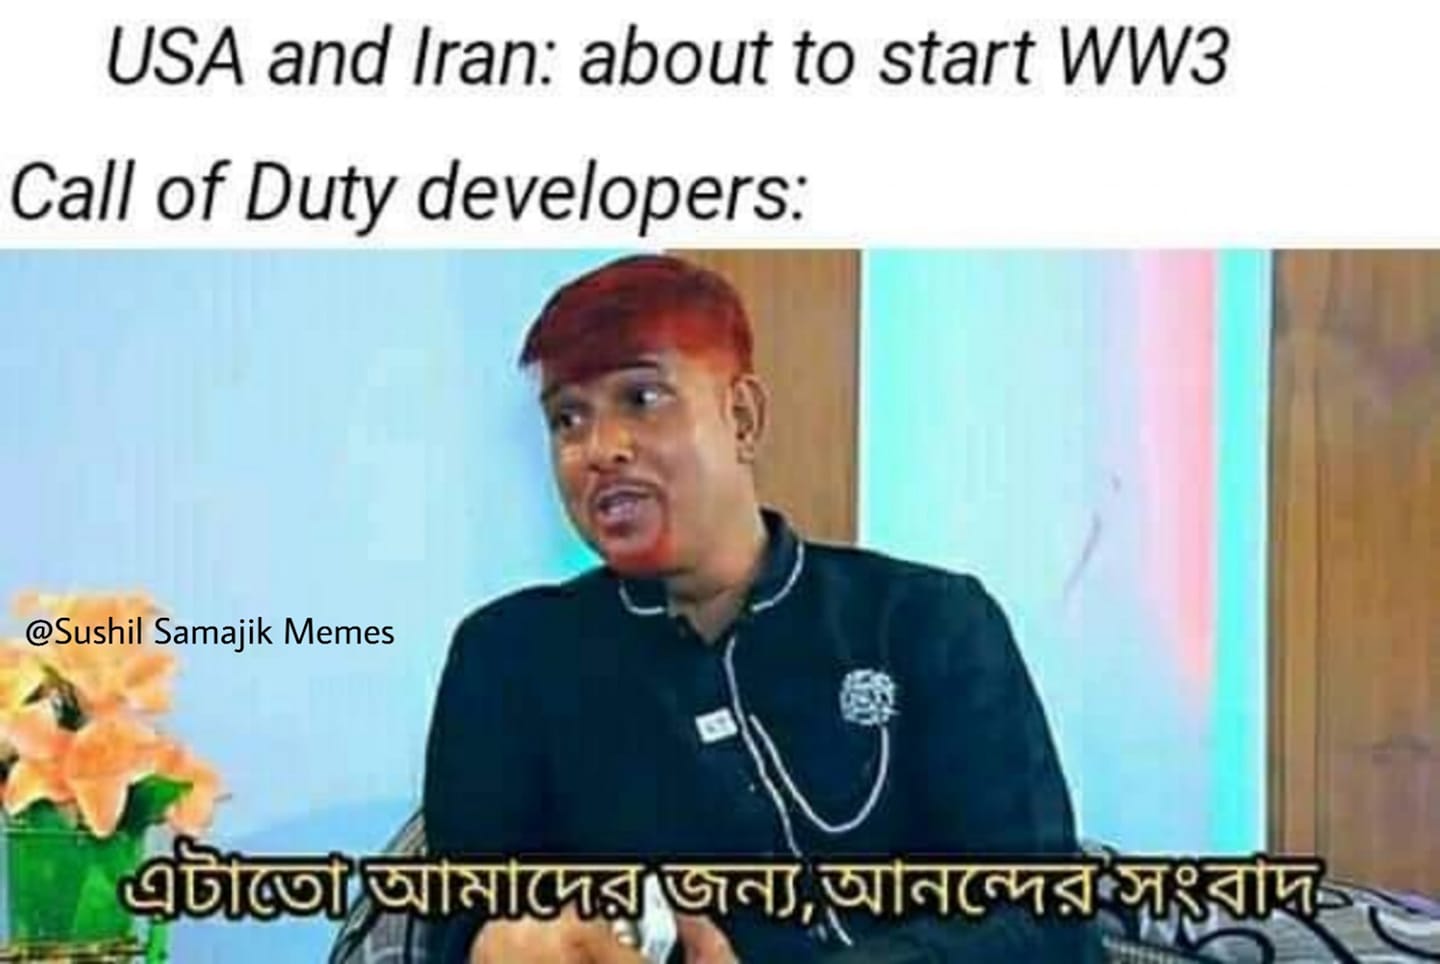
Caption: USA and Iran: about to start WW3   Call of Duty developers:    এটাতো আমাদের জন্য আনন্দের সংবাদ
Label: non-hate